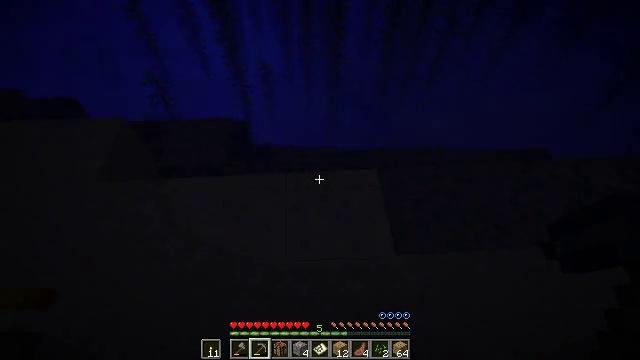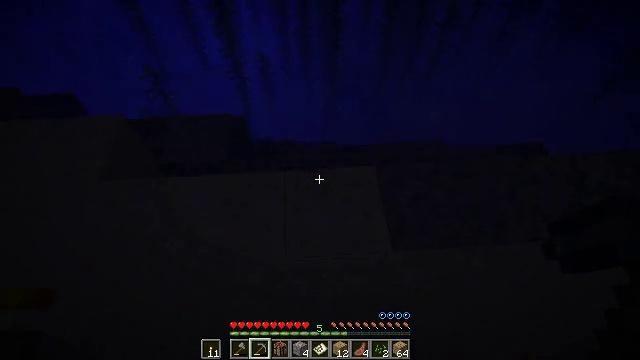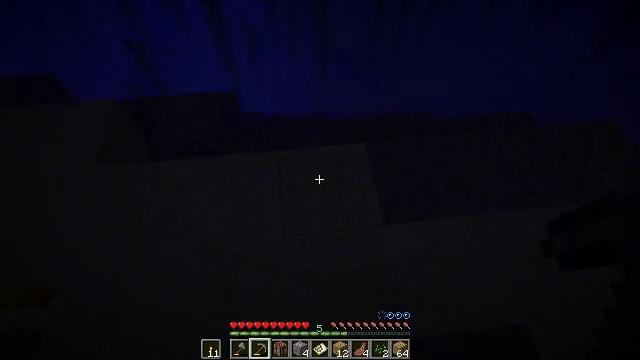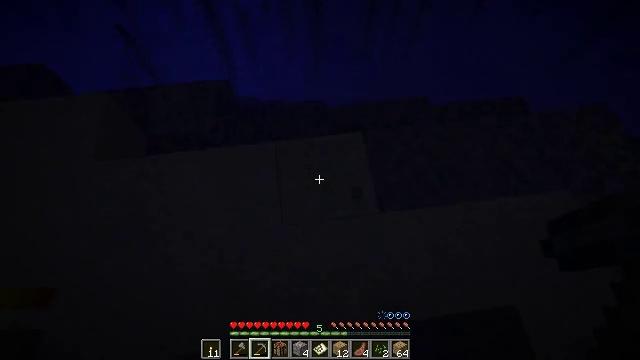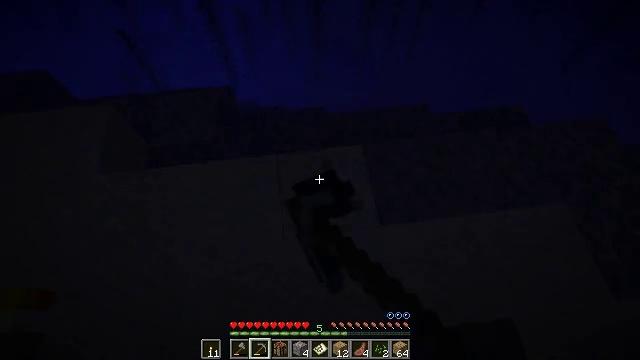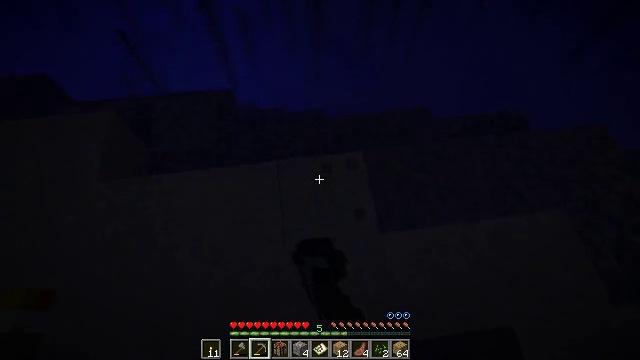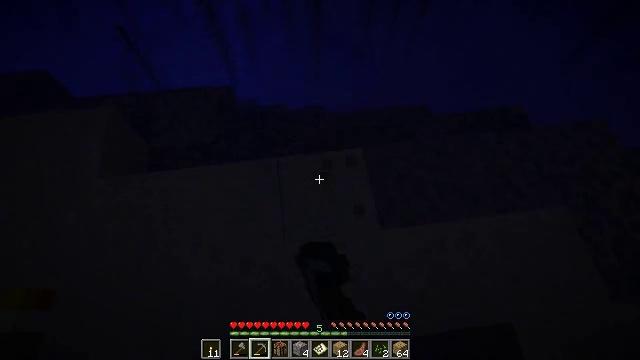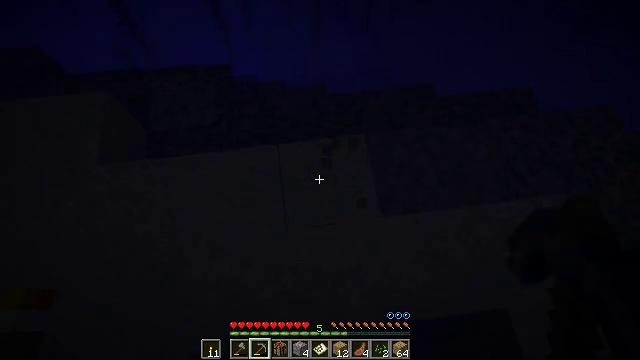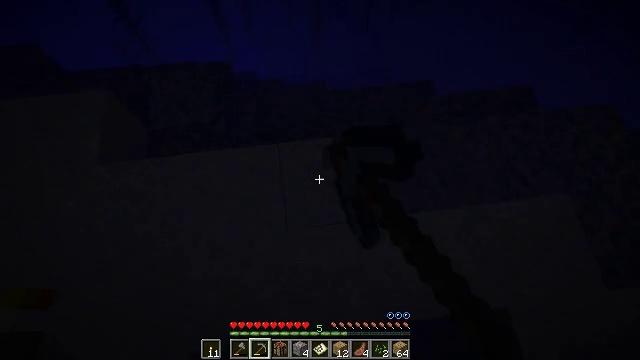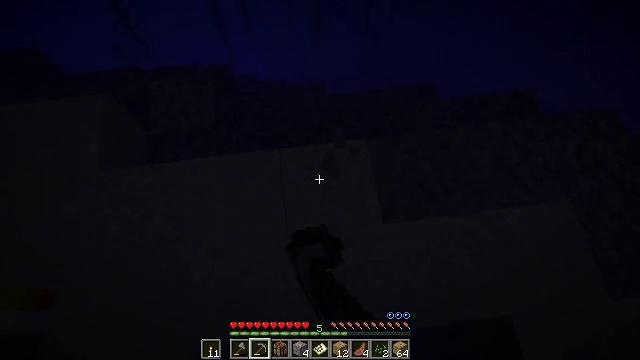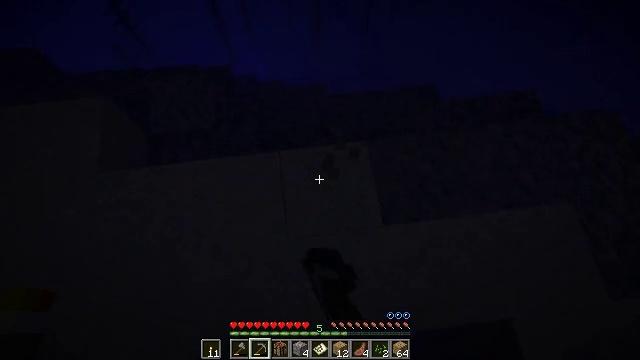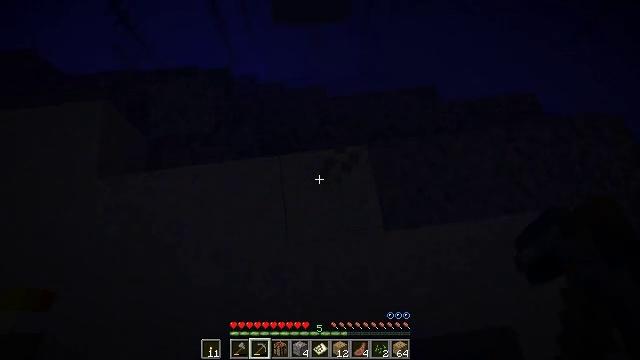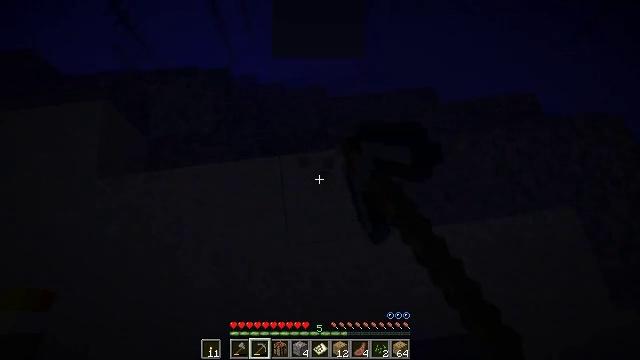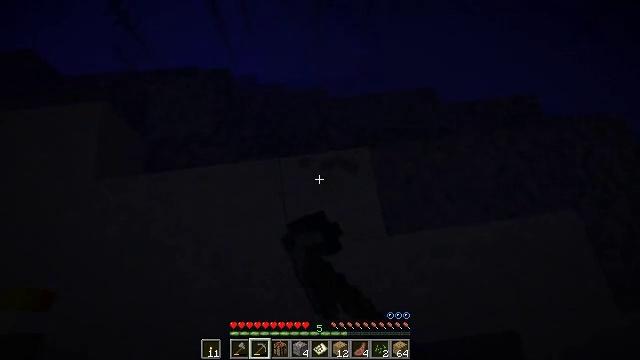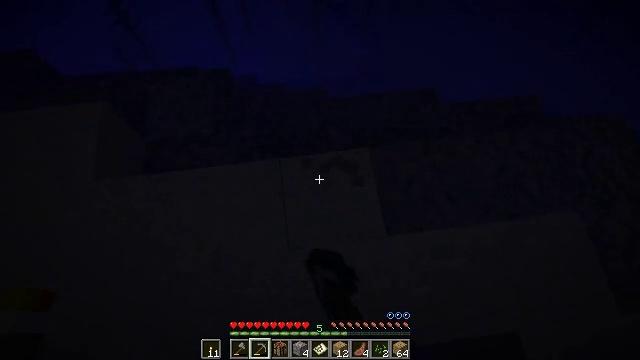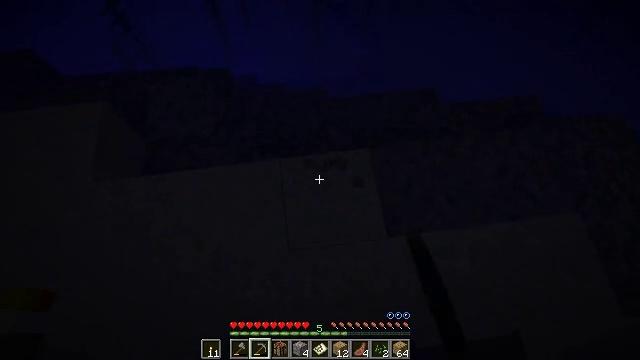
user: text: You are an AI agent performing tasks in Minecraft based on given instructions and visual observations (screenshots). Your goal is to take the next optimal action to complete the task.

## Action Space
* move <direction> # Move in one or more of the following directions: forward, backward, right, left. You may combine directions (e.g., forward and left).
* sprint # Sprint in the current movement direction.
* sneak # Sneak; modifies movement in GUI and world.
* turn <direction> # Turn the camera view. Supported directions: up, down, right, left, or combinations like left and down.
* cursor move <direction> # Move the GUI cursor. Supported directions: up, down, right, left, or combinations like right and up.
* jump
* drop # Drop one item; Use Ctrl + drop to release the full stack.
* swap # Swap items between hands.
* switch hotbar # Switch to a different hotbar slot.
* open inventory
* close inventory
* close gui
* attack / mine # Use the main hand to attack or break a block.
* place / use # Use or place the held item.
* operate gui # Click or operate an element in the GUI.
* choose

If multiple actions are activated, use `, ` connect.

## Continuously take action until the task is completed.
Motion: motion action
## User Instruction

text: Attack the ground to gather sand.
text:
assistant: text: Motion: turn down
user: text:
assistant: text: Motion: move forward, turn right and down
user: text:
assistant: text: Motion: move forward, turn right and down, attack / mine
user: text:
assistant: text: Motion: move forward, attack / mine
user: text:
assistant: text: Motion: move forward, attack / mine
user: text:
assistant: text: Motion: move forward, attack / mine
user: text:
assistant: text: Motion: move forward, turn down, attack / mine
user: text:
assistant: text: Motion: attack / mine
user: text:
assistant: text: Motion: attack / mine
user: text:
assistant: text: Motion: attack / mine
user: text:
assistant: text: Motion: attack / mine
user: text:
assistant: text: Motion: attack / mine
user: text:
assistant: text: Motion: attack / mine
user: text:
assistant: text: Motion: attack / mine
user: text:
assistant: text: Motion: attack / mine
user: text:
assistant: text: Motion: turn down, attack / mine
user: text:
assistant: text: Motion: turn left and down, attack / mine
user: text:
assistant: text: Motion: attack / mine
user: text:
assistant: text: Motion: attack / mine
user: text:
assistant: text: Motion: attack / mine
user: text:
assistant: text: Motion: attack / mine
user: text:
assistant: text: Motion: attack / mine
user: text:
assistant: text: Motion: attack / mine
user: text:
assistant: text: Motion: attack / mine
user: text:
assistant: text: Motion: attack / mine
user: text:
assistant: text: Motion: attack / mine
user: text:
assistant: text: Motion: move forward, attack / mine
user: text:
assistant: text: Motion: move forward, attack / mine
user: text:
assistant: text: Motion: move forward, attack / mine
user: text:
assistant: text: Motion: attack / mine